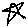
Label: star